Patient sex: M
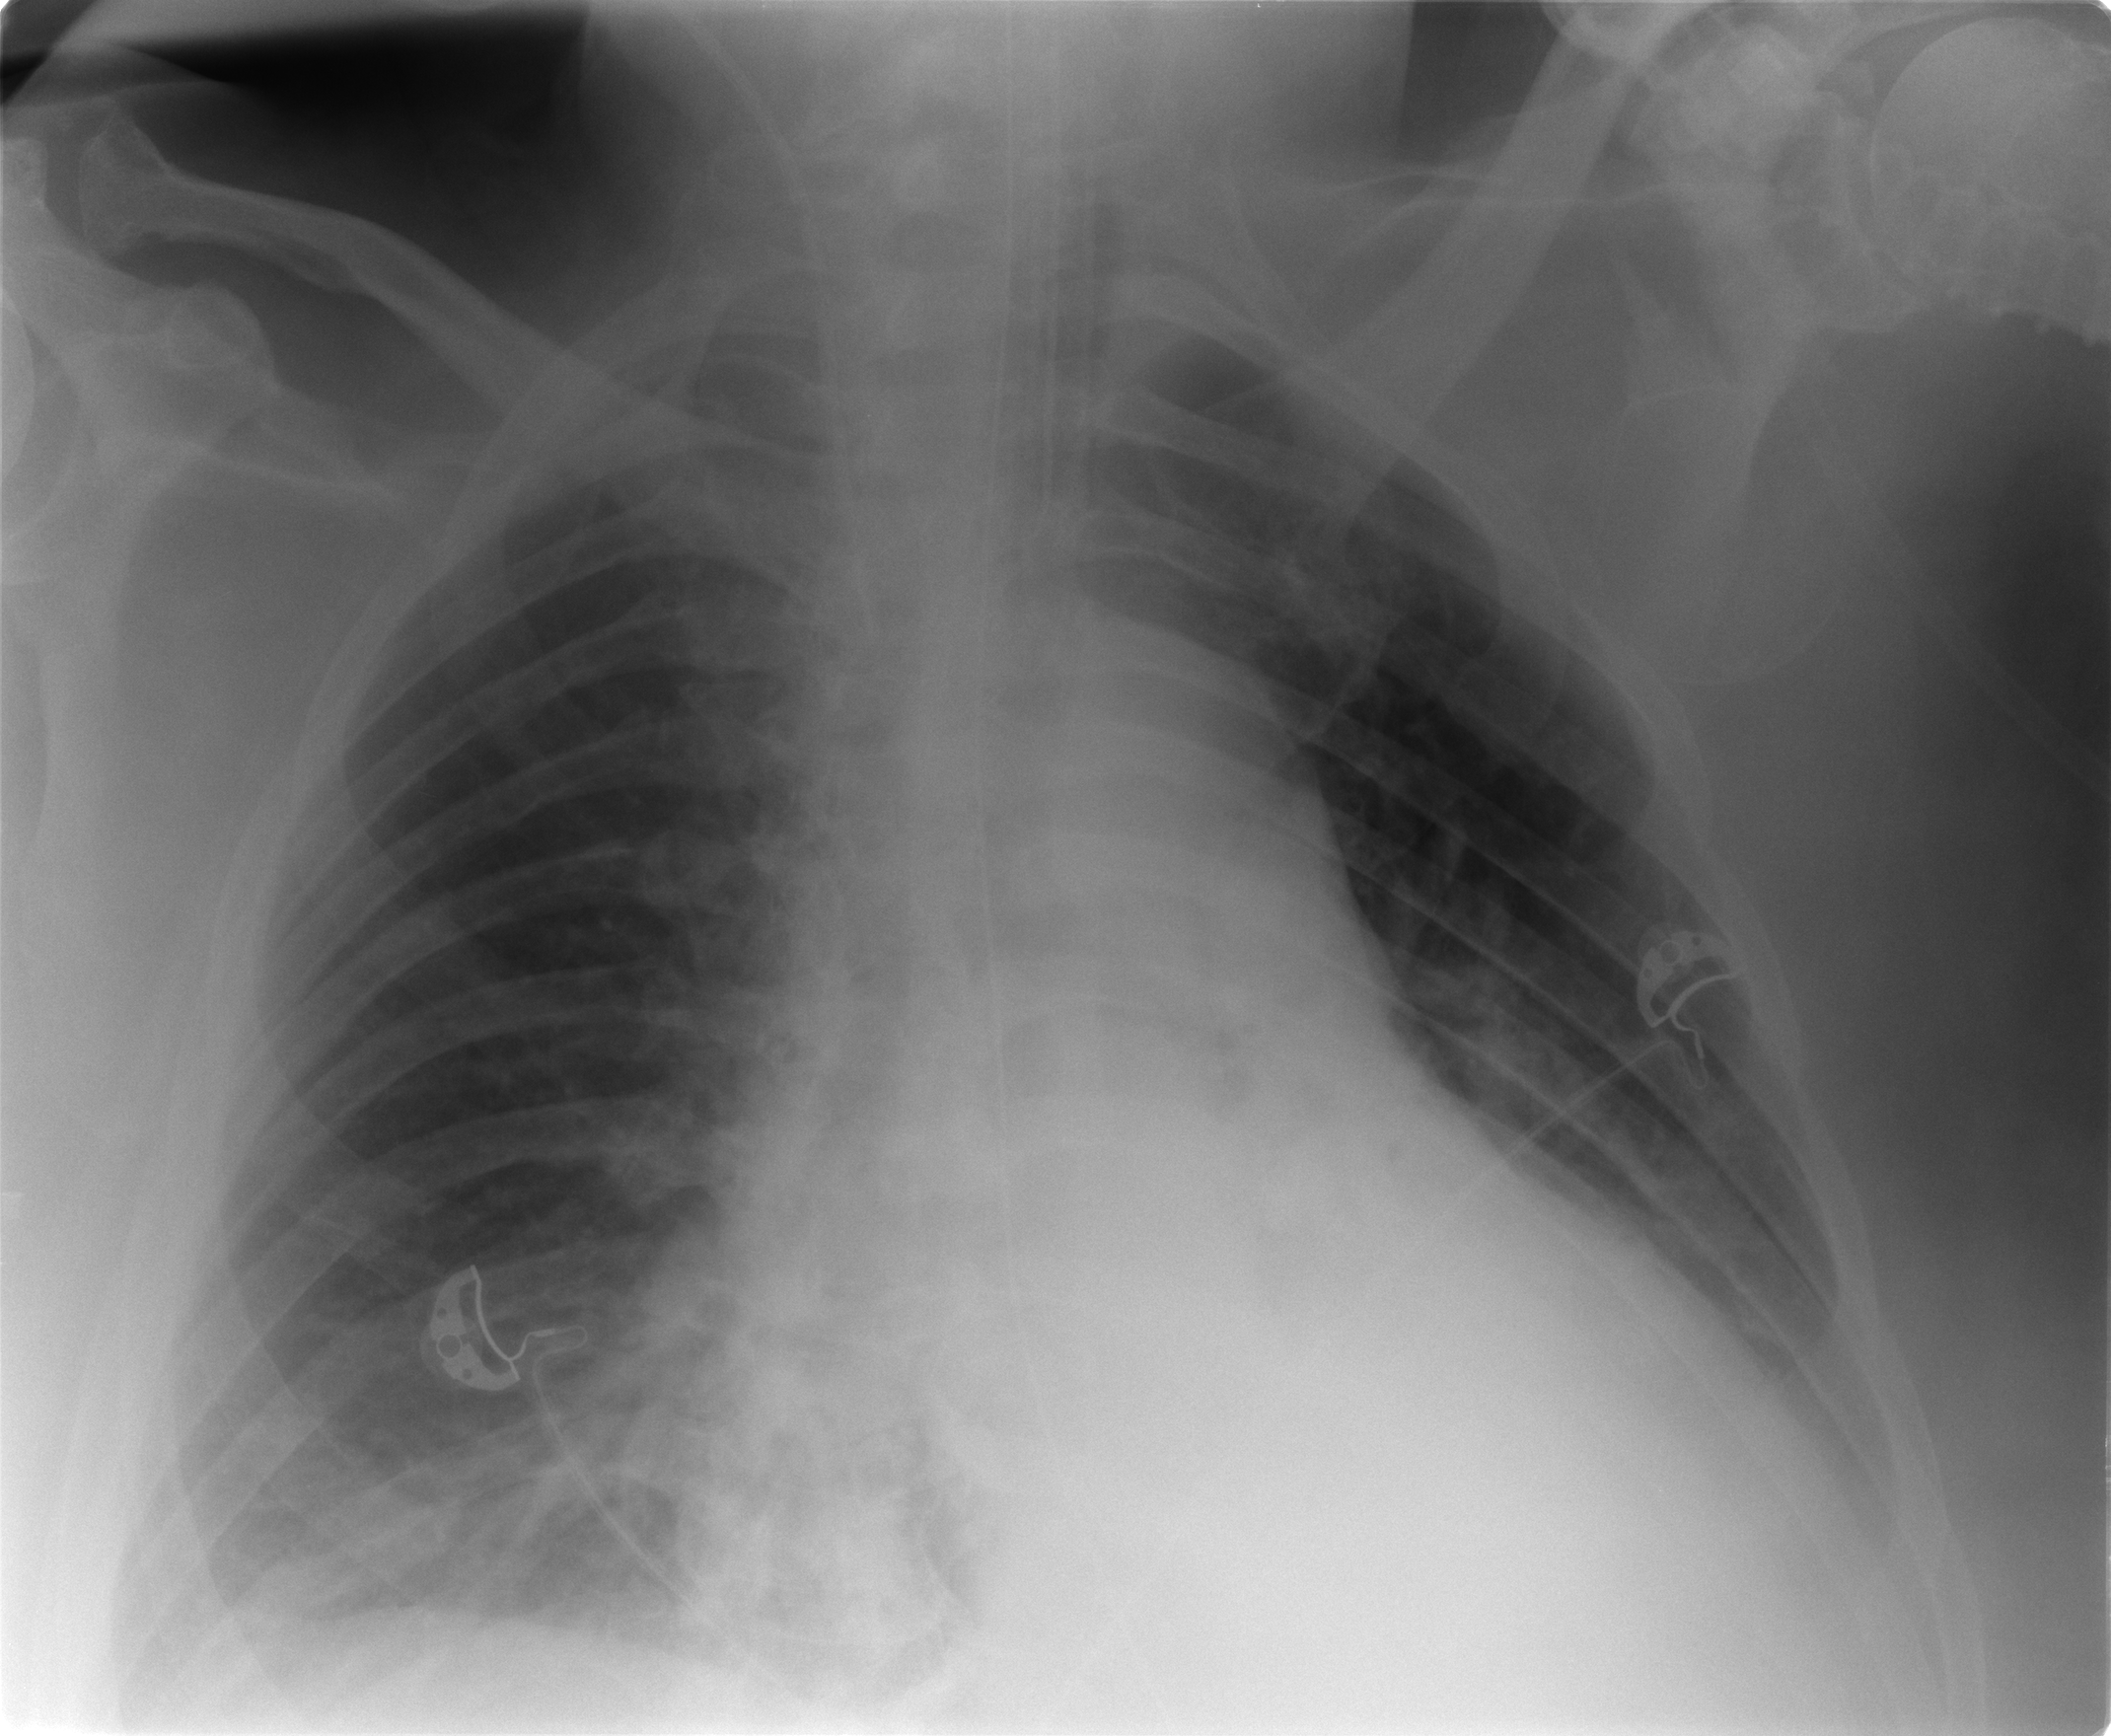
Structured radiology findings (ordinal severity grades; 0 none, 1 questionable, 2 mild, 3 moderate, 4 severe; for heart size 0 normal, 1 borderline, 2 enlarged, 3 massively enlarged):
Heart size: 2
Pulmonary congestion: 0
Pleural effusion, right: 2
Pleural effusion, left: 2
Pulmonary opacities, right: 2
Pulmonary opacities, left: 2
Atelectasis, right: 2
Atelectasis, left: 2